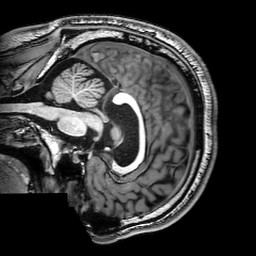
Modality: T1w
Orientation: sagittal
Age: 21
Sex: male
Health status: healthy
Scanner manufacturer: philips
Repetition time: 0.008164 s
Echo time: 0.00373 s